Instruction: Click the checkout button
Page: cart
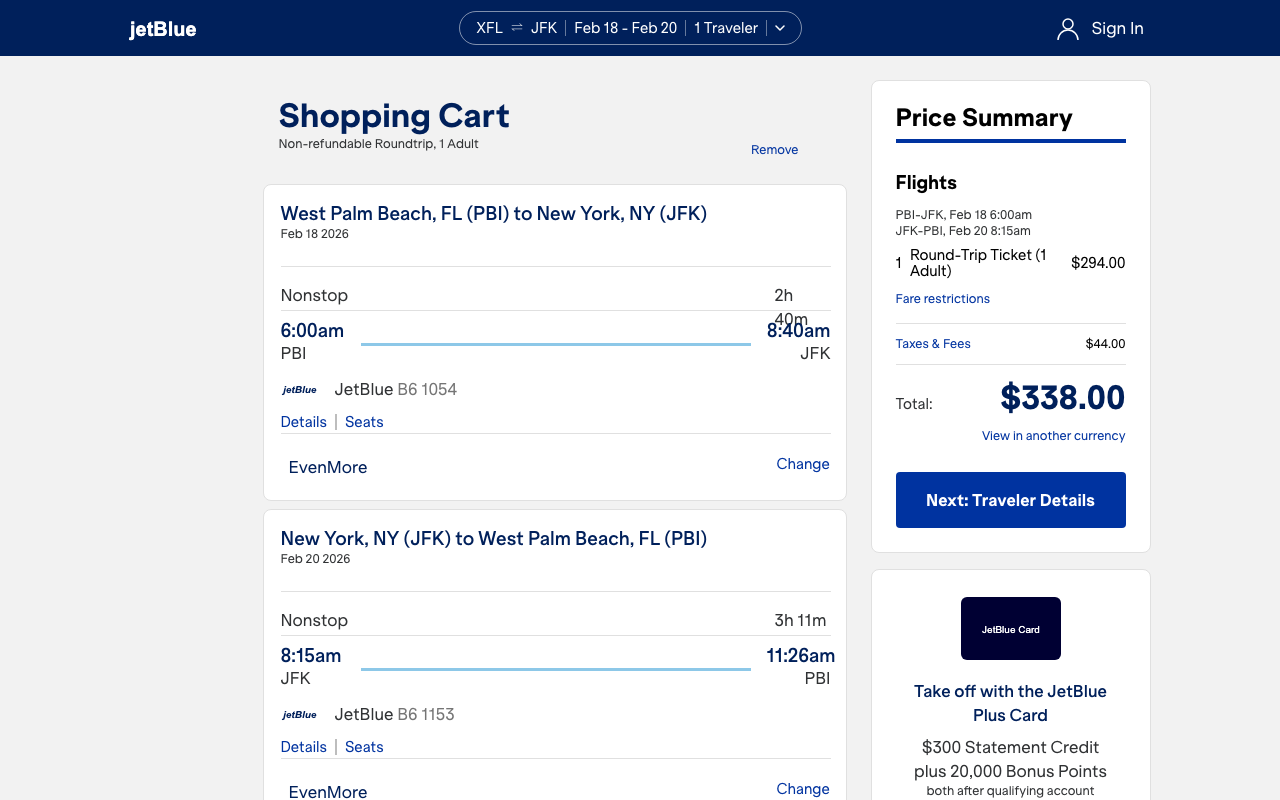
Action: click